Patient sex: M
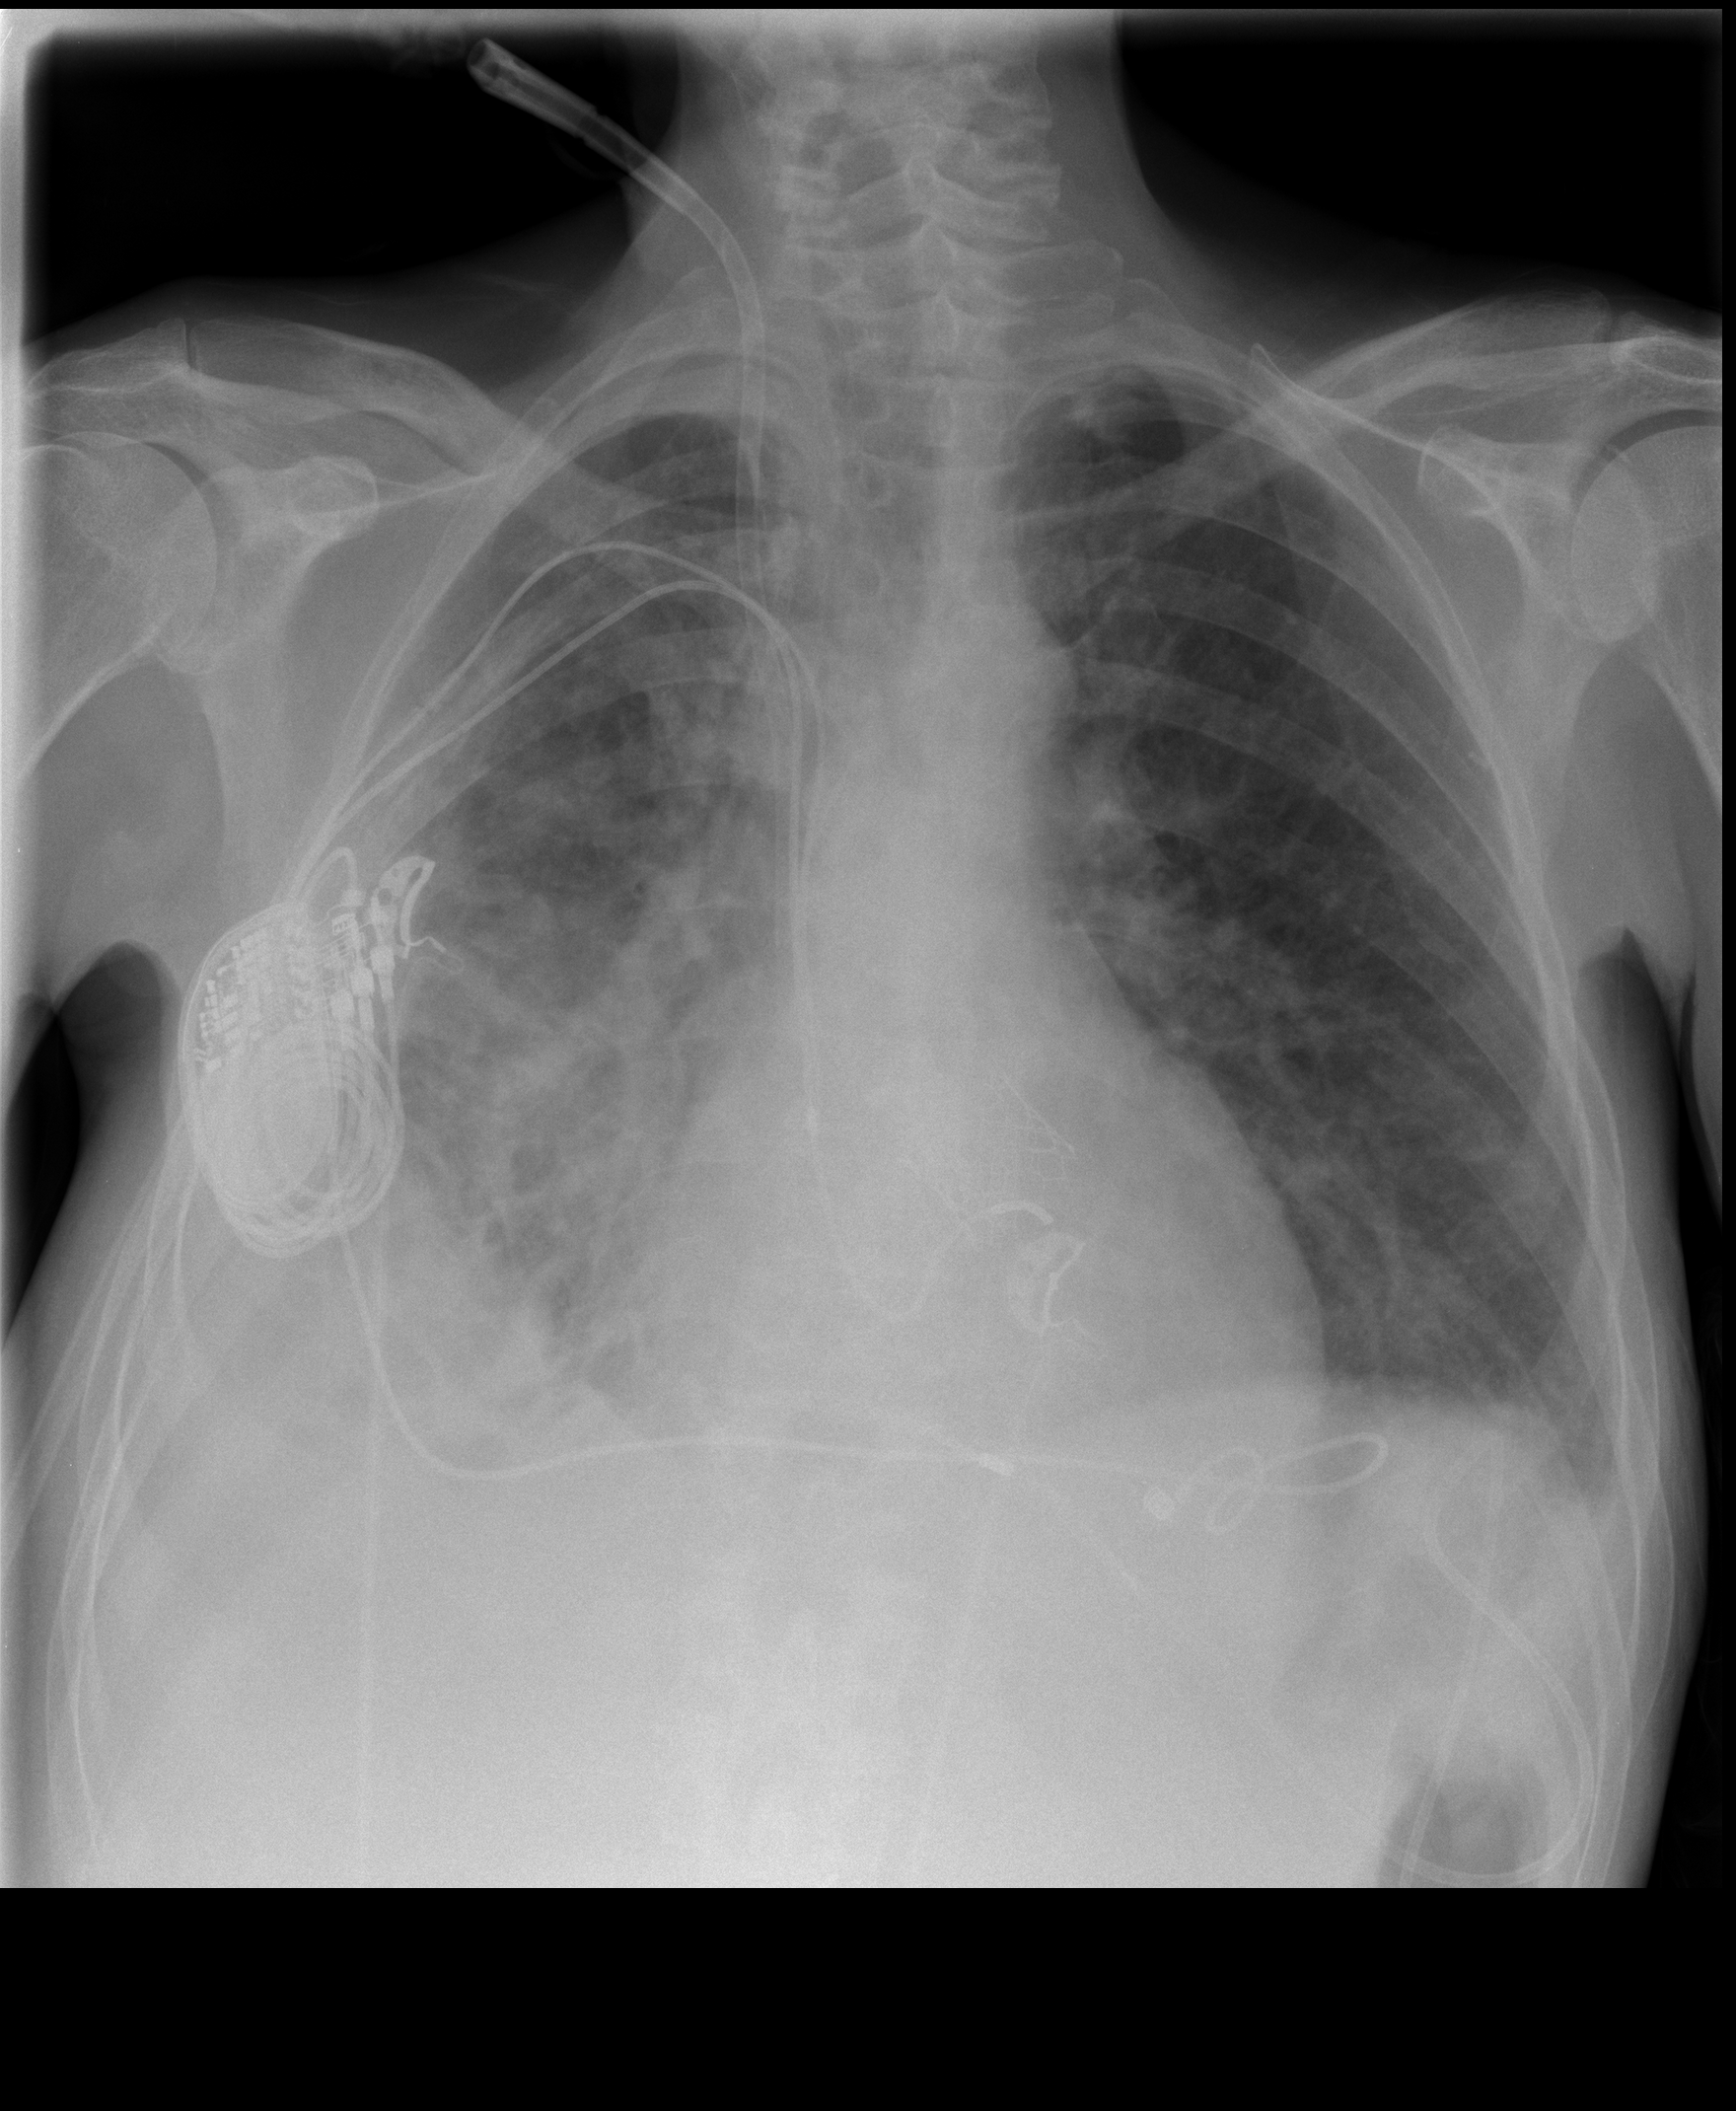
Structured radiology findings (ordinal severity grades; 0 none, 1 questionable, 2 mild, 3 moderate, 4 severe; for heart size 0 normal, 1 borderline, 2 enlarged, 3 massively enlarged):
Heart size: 0
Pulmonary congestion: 3
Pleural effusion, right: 2
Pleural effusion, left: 1
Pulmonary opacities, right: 3
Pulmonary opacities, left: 1
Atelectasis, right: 2
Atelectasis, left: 2